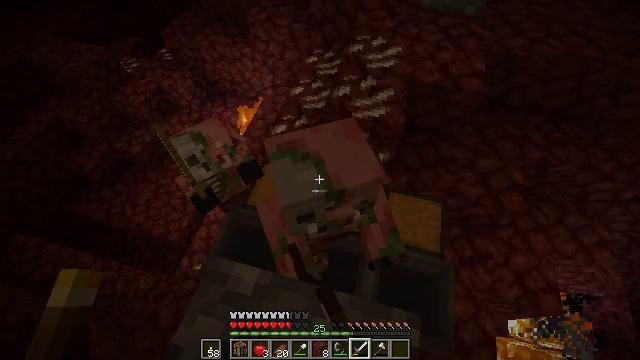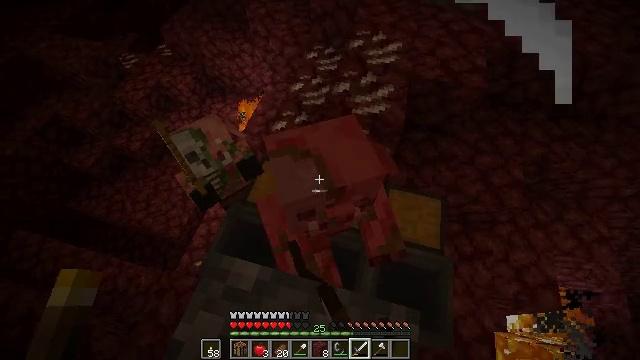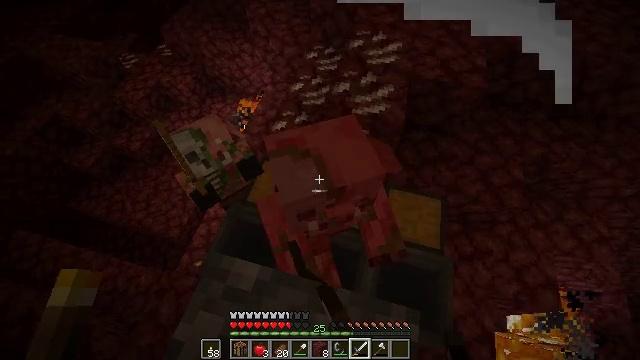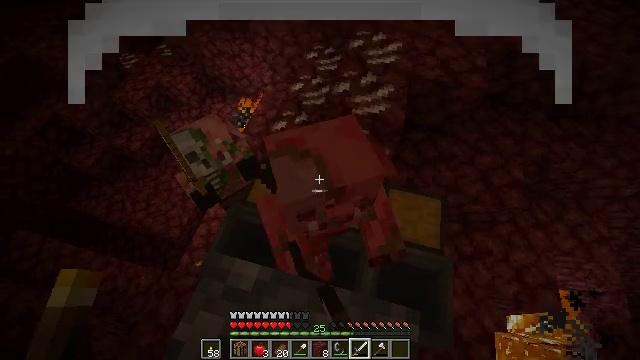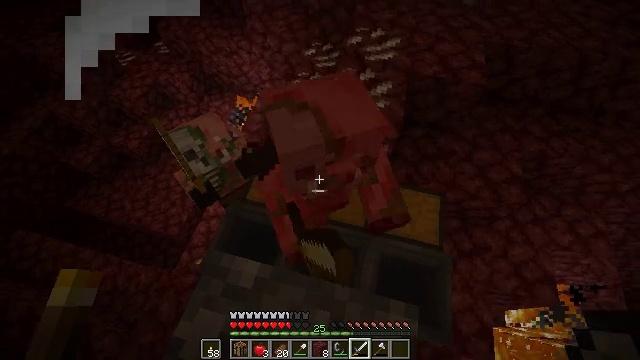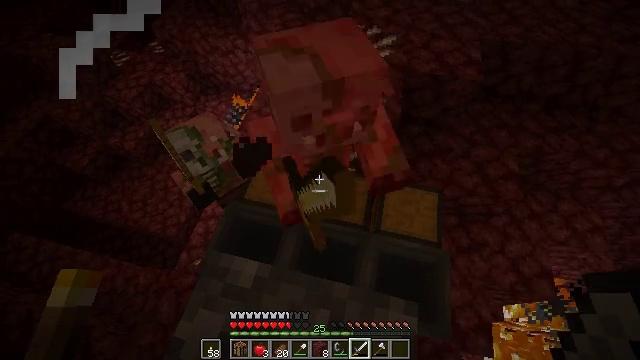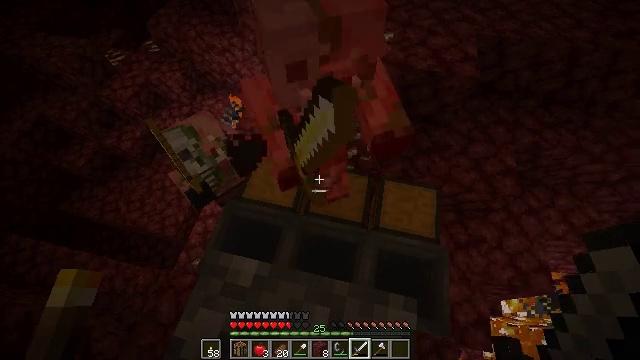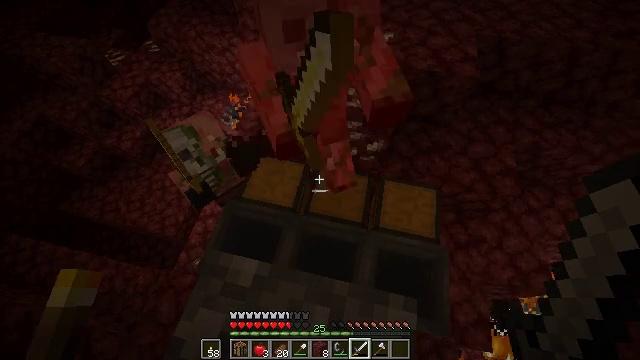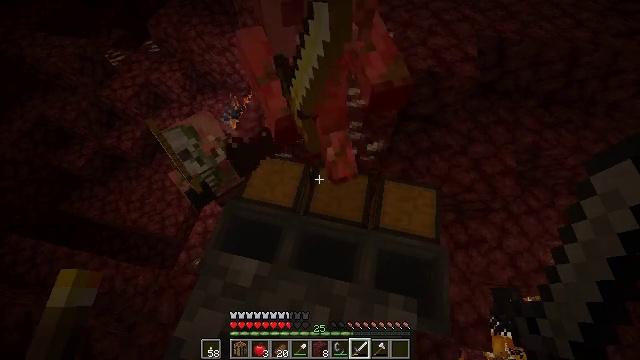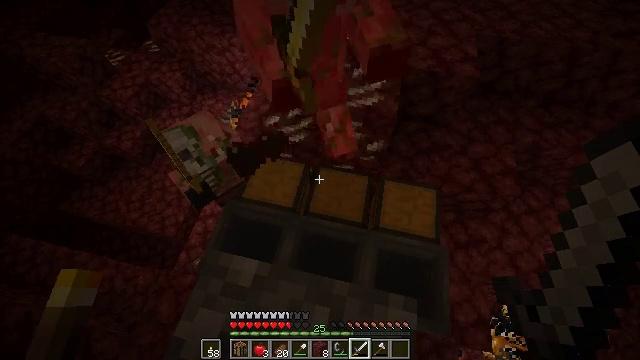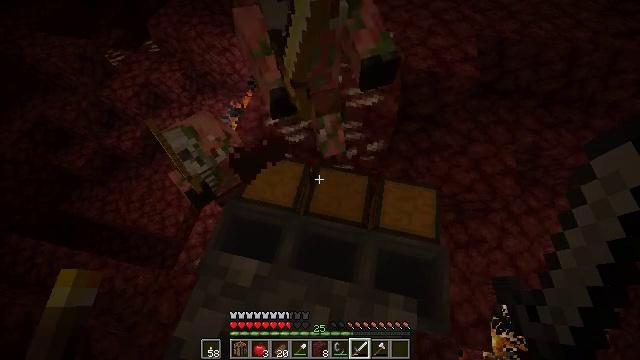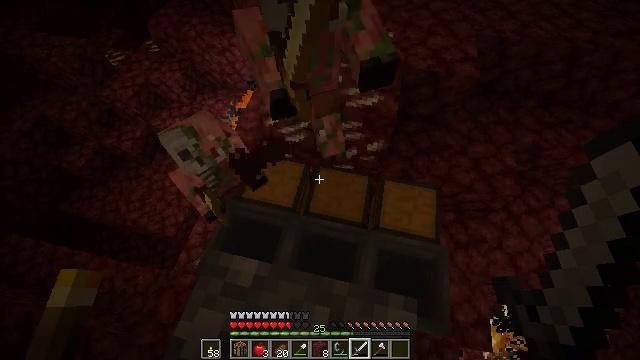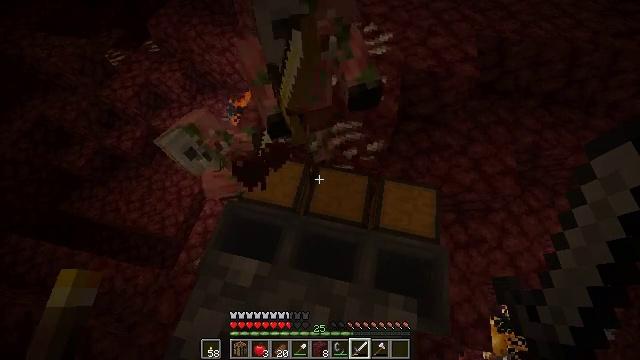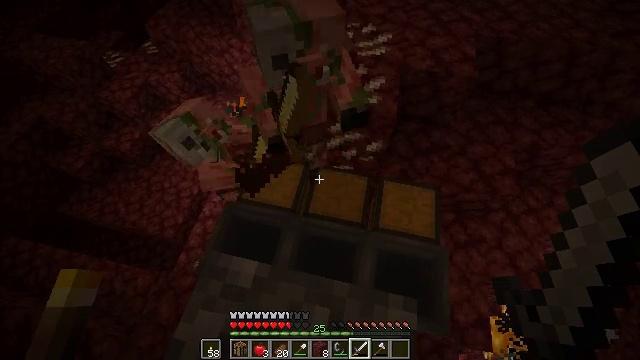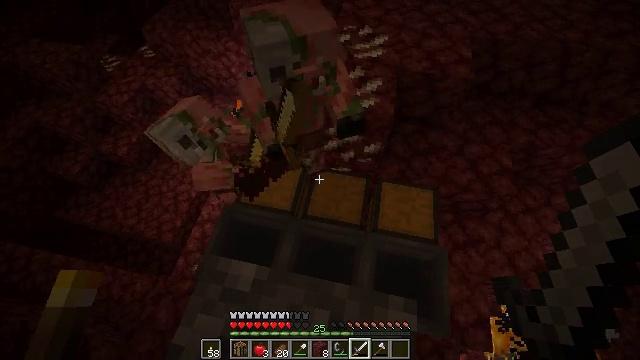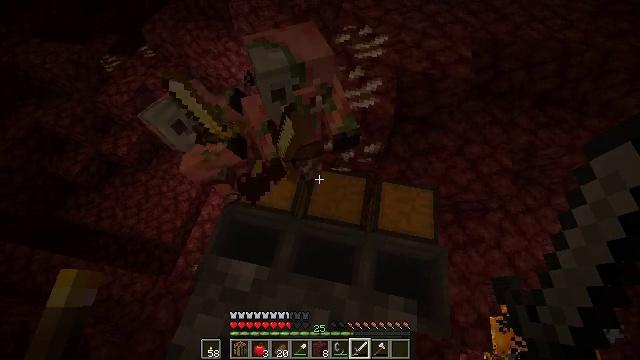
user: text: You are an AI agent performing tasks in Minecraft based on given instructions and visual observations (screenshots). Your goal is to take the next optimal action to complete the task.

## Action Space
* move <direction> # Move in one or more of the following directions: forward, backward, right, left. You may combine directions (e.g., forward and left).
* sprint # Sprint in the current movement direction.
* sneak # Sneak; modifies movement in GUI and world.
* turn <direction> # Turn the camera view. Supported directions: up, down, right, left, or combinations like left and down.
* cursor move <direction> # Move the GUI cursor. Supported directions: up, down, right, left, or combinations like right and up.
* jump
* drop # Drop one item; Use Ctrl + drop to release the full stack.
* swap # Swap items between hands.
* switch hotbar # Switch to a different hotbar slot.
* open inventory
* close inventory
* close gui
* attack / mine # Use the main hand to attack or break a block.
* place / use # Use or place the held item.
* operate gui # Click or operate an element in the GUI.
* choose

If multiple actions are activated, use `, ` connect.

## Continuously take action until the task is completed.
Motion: motion action
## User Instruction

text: Combat the zombified piglin.
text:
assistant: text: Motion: sneak, attack / mine
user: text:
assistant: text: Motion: sneak
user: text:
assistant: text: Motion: sneak
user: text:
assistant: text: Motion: sneak
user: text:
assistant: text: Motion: sneak
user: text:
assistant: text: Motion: sneak
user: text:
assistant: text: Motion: sneak
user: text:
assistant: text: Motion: sneak
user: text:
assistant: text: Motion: sneak
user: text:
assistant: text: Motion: sneak
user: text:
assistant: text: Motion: sneak
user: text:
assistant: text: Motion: sneak
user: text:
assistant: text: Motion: sneak
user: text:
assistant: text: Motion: sneak
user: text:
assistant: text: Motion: sneak
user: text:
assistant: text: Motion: sneak
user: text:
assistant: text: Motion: sneak
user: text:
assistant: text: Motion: sneak
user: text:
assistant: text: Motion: sneak
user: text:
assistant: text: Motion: sneak
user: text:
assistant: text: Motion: sneak
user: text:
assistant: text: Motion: sneak
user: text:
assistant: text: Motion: sneak
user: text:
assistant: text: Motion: sneak
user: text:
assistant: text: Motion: sneak
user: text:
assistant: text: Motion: sneak
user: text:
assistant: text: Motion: sneak, turn up
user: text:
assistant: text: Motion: sneak, turn up
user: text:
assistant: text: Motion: sneak
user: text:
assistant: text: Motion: sneak